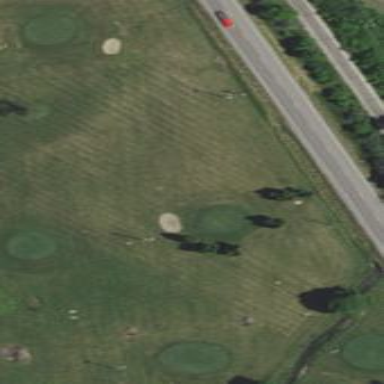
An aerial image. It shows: Golf course surrounded by greenery.